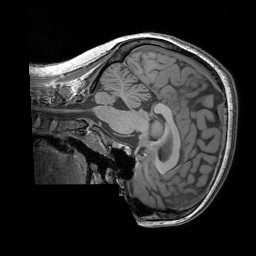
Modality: T1w
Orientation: sagittal
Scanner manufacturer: siemens
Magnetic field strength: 3 T
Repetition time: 1.83 s
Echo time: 0.00303 s